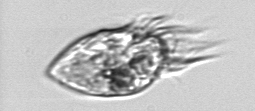
Label: Strombidium_morphotype1